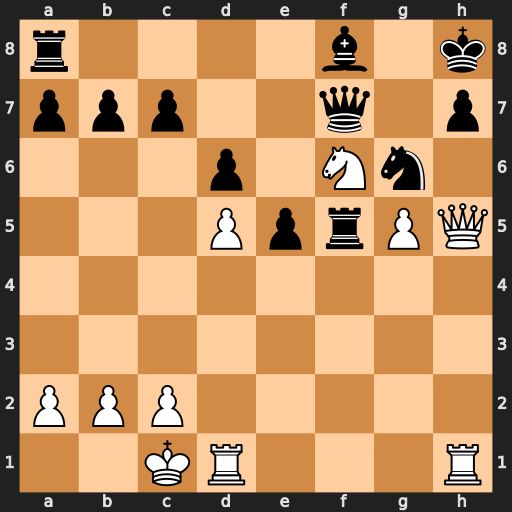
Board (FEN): r4b1k/ppp2q1p/3p1Nn1/3PprPQ/8/8/PPP5/2KR3R
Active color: w
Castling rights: -
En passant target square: -
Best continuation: Qxh7+ Qxh7 Rxh7#